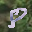
Label: 8